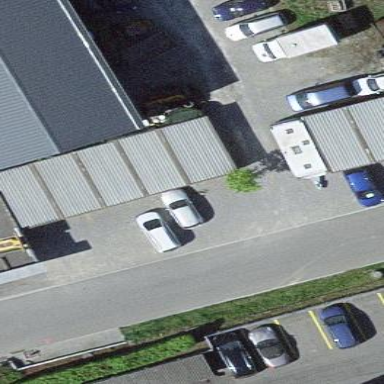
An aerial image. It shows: Garage.